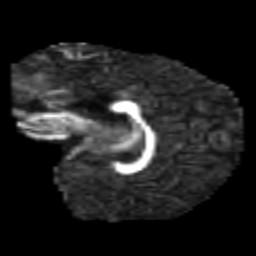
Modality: FA
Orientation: sagittal
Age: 6
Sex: male
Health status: healthy